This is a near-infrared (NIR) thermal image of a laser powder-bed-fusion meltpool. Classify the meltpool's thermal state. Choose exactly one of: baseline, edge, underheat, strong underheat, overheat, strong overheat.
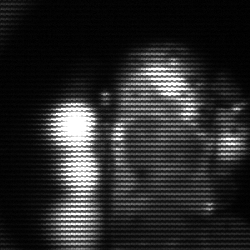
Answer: strong underheat